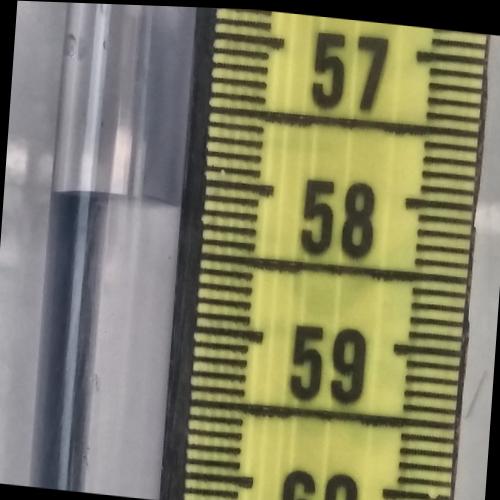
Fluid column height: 58.2 cm